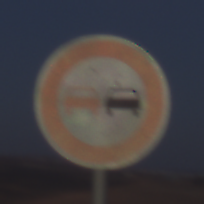
Verkehrszeichen: Ueberholverbot
Umgebung: Outdoor, Nature
Tageszeit: SunriseSunset
Wetter: Clear
Licht: Natural
Jahreszeit: NotSpecified
Kontrast: LowContrast